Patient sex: F
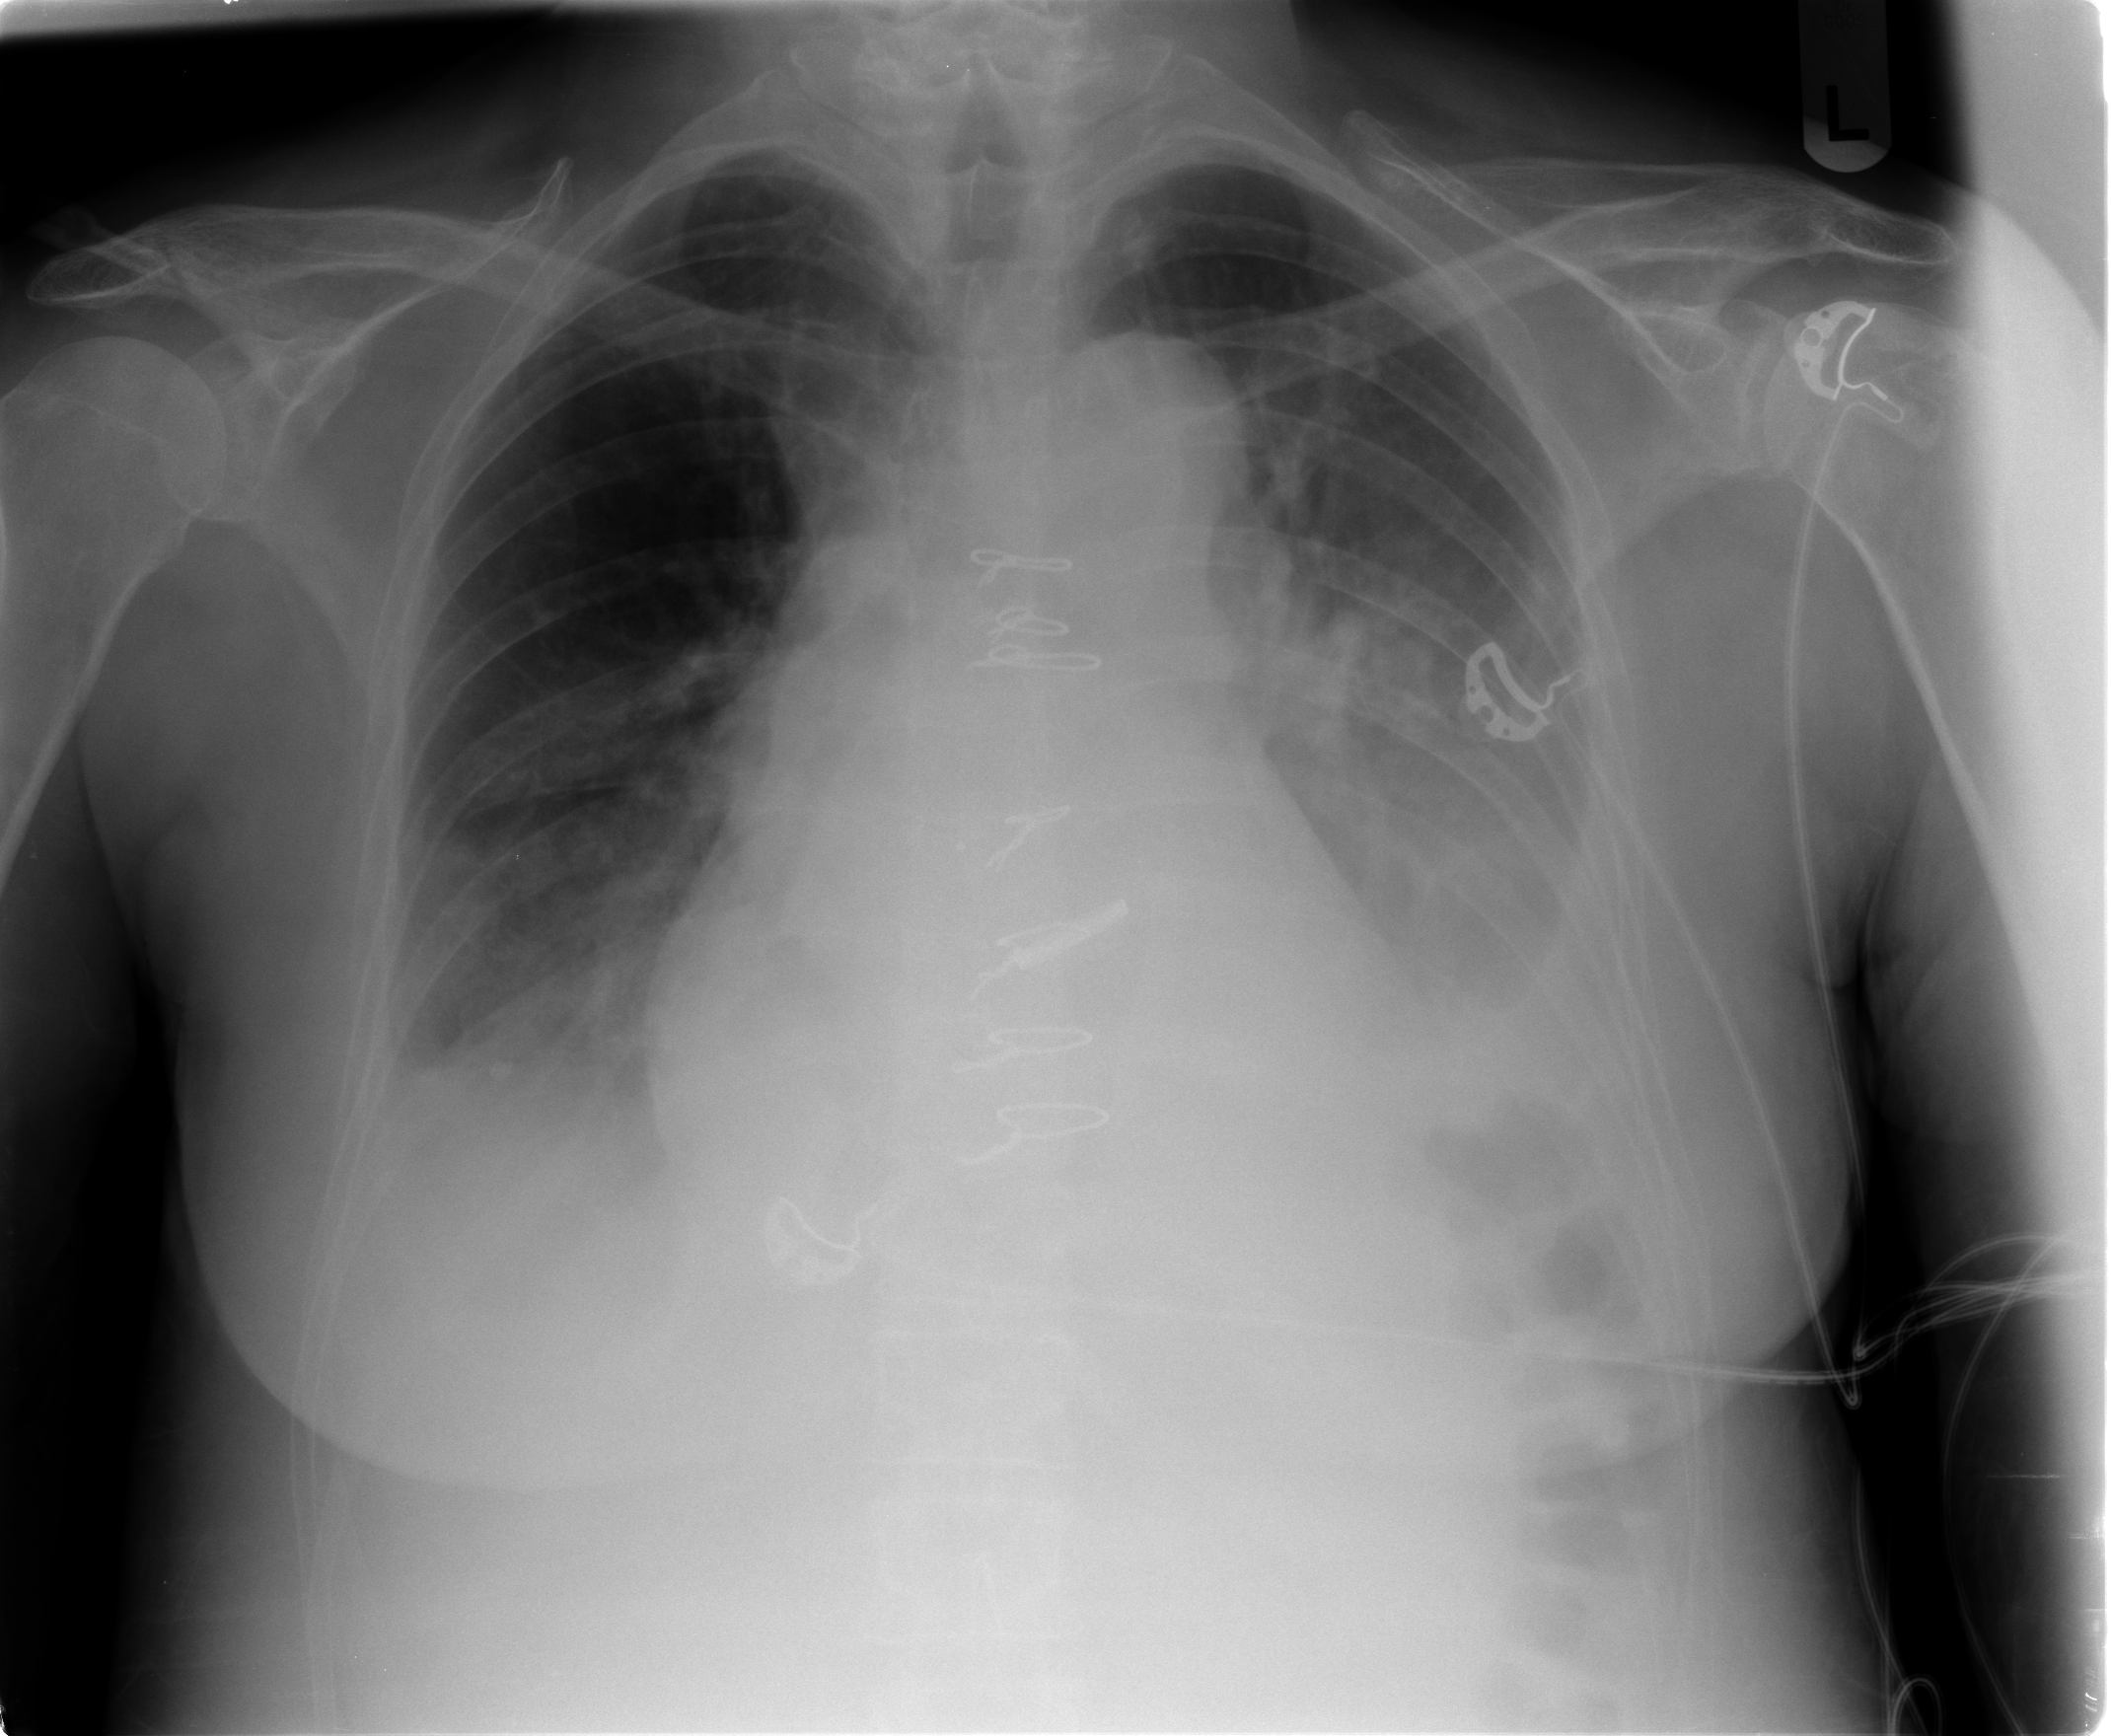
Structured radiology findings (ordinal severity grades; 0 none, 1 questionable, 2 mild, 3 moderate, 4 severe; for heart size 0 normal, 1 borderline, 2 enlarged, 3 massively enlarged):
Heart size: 2
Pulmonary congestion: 2
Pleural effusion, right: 2
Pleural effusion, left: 2
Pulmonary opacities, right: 0
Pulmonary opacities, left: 2
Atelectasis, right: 2
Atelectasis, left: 2